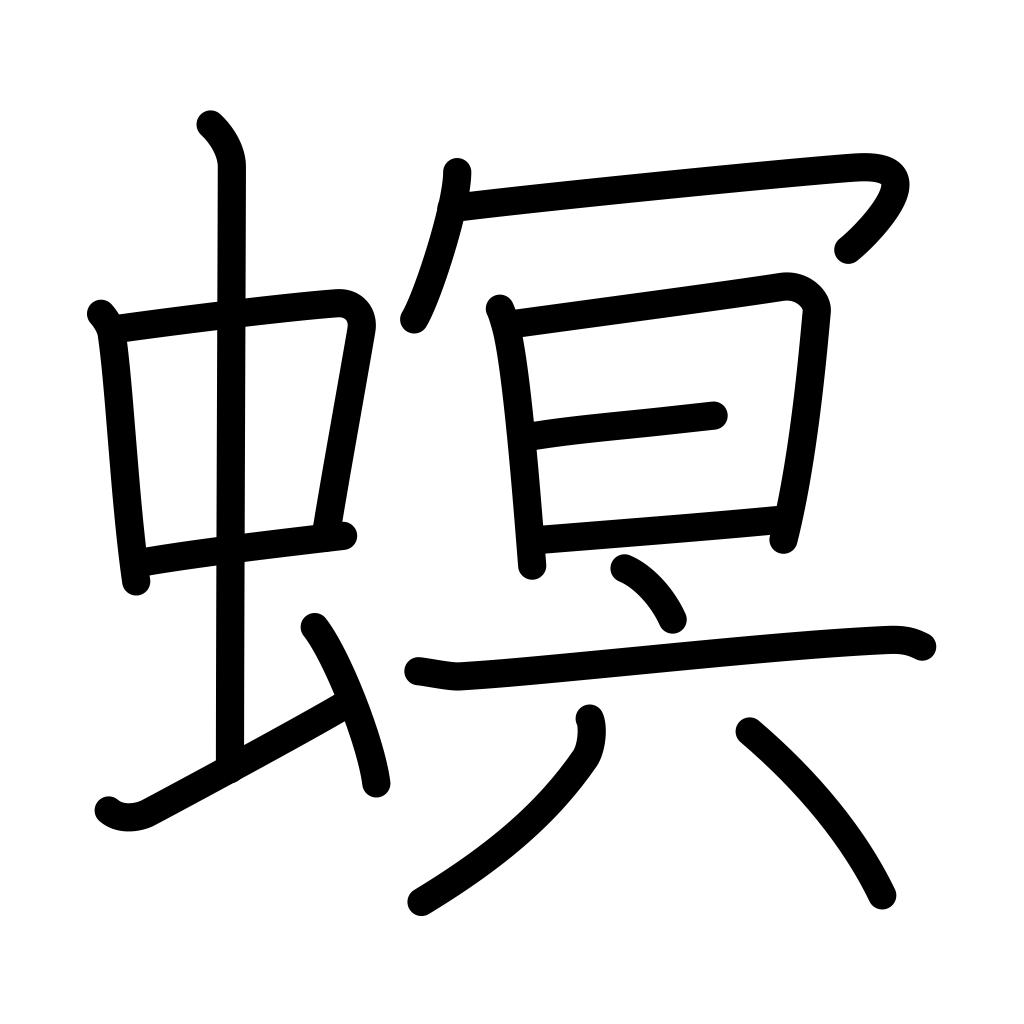
Meaning: injurious parasite